Question: Is it possible to draw a 3D curve in WPF? i.e. Which classes do I need? Can you give me so code snippets.

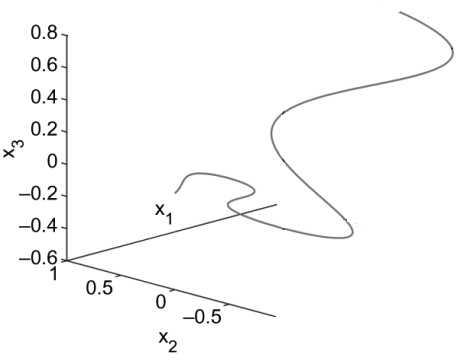
Answer: To render a 3D scene in WPF, you have to use an element called 'ViewPort3D'. This has a 'Camera', a collection of 'Visual3D'. A concrete sub type of 'Visual3D' is 'ModelVisual3D'. This visual helps render the 'Model3D'. All the 3D shapes are represented by a 'GeometryModel3D' or the more complex 'Model3DGroup' (all derive from 'Model3D'). We just care about the property 'GeometryModel3D.Geometry' (of type 'Geometry3D') here. Currently, WPF just supports kind of 'Geometry3D' called 'MeshGeometry3D'. But this geometry consists of a large number of triangles. To define the triangles, it has a collection of 'Point3D's ('Positions') representing the vertices of the triangles and a collection of 'int' ('TriangleIndices') used to indicate how to connect the vertices (saved in 'Positions') to make the actual triangles.
That means the curve you want to draw should have some shape, such as some kind of cylinder (like vermicelli) or just like a strip of cloth... Anyway it's not easy. The following demo code renders the curve as a thin strip (not round), however in fact we make it so thin that you can just see it looks like a line (depending on how close we view the scene).
As I said above, what we need to build the curve is fill the info ('Positions' and 'TriangleIndices') for a 'MeshGeometry3D'. We need some equation of the curve, make some loop to get a collection of Point3Ds (belong to the curve) and at the same time fill the 'TriangleIndices' appropriately.
Here is the code detail:
:
'''
<Grid Name="grid">
<Viewport3D>
<Viewport3D.Camera>
<PerspectiveCamera Position="55,55,55" LookDirection="-1,-1,-1"
UpDirection="0,1,0" FieldOfView="20"/>
</Viewport3D.Camera>
<Viewport3D.Children>
<ModelVisual3D>
<ModelVisual3D.Content>
<Model3DGroup>
<DirectionalLight Color="White" Direction="1,0,-1"/>
<AmbientLight Color="Black"/>
<GeometryModel3D>
<GeometryModel3D.Material>
<MaterialGroup>
<DiffuseMaterial Brush="Red"/>
<EmissiveMaterial Brush="#330000ff"/>
</MaterialGroup>
</GeometryModel3D.Material>
<GeometryModel3D.BackMaterial>
<MaterialGroup>
<DiffuseMaterial Brush="Red"/>
<EmissiveMaterial Brush="#330000ff"/>
</MaterialGroup>
</GeometryModel3D.BackMaterial>
<GeometryModel3D.Geometry>
<MeshGeometry3D x:Name="geo"/>
</GeometryModel3D.Geometry>
<GeometryModel3D.Transform>
<RotateTransform3D>
<RotateTransform3D.Rotation>
<AxisAngleRotation3D Axis="0,1,0"
Angle="0" x:Name="rot"/>
</RotateTransform3D.Rotation>
</RotateTransform3D>
</GeometryModel3D.Transform>
</GeometryModel3D>
</Model3DGroup>
</ModelVisual3D.Content>
</ModelVisual3D>
</Viewport3D.Children>
<Viewport3D.Triggers>
<EventTrigger RoutedEvent="Loaded">
<BeginStoryboard>
<Storyboard Storyboard.TargetName="rot">
<DoubleAnimation Storyboard.TargetProperty="Angle" By="360"
RepeatBehavior="Forever" Duration="00:00:10"/>
</Storyboard>
</BeginStoryboard>
</EventTrigger>
</Viewport3D.Triggers>
</Viewport3D>
</Grid>
'''
Note about the 'Name' of the 'MeshGeometry3D' in XAML code is 'geo', we need to refer to this to build the curve using code.
:
'''
int k = 0;
for (float n = 0f; n < 1; n += 0.01f, k++) {
//calculate the current Point3D based on the equations of the curve
var x = -13 * Math.Pow(n, 3) - 12 * n * n;
var y = 35 * Math.Pow(n, 5) - 13 * n * n + 3 * n + 1;
var z = -30 * Math.Pow(n, 3) + 20 * n * n - n - 1;
//the current Point3D
var p = new Point3D(x, y, z);
//here is where we make it thin,
//you can replace .1 with such as 10 to enlarge the strip
var u = new Point3D(x, y - .1, z);
geo.Positions.Add(p);
geo.Positions.Add(u);
if (k > 0) {
geo.TriangleIndices.Add(k);
geo.TriangleIndices.Add(k - 1);
geo.TriangleIndices.Add(k + 1);
geo.TriangleIndices.Add(k);
}
geo.TriangleIndices.Add(k);
geo.TriangleIndices.Add(k + 1);
k++;
}
'''
: I highly recommend you to read about basic 3D concepts in WPF first, at least you should understand how to connect the points (in 'Positions') to indicate the triangle surfaces as what you want. Once understand that, you can understand the code above.